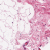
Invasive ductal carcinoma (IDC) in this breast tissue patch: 0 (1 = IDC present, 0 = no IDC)